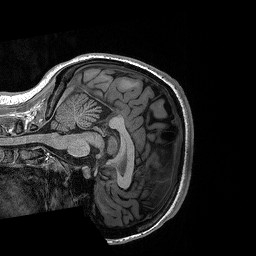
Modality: T1w
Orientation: sagittal
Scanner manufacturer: siemens
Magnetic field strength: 3 T
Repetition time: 2.3 s
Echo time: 0.00288 s